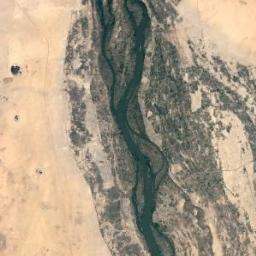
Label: river